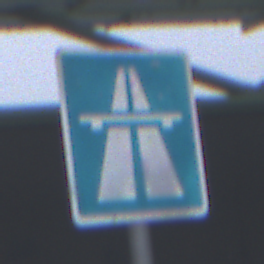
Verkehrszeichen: Autobahn
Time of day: MorningAfternoon
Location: Outdoor (Suburban)
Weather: Overcast
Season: NotSpecified
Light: Natural